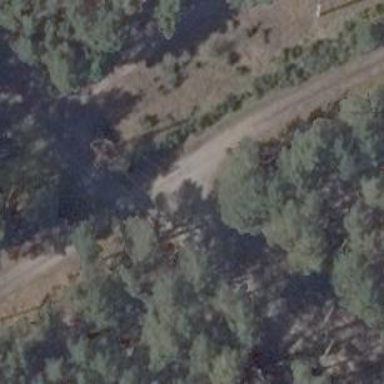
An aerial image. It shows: Sandy track road with grade3 tracktype.